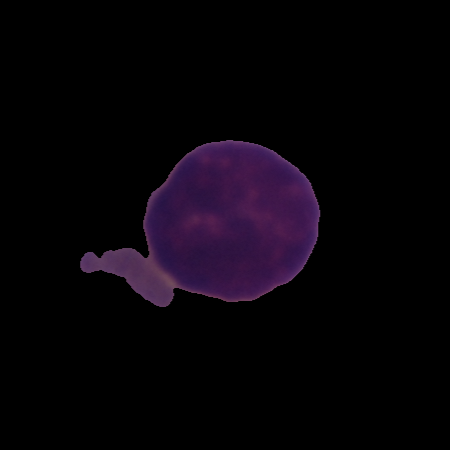
Label: healthy